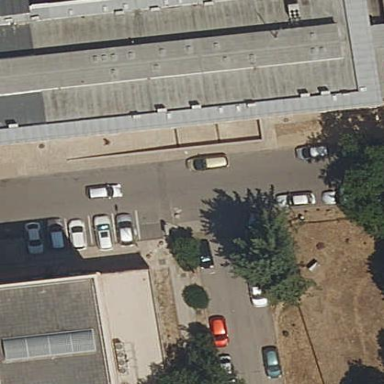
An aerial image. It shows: Part of building.